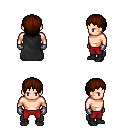
a pixel art fantasy rpg character, male body template, human, light skin, black cape, red pants, brown plain hairstyle, metal gloves, black shoes, four views (front, back, left, right), 2x2 character sprite sheet, small pixel art, hard edges, no anti-aliasing